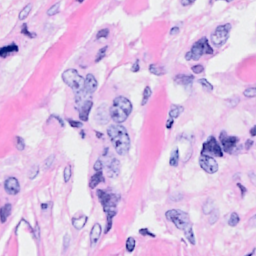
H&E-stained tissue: Breast